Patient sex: F
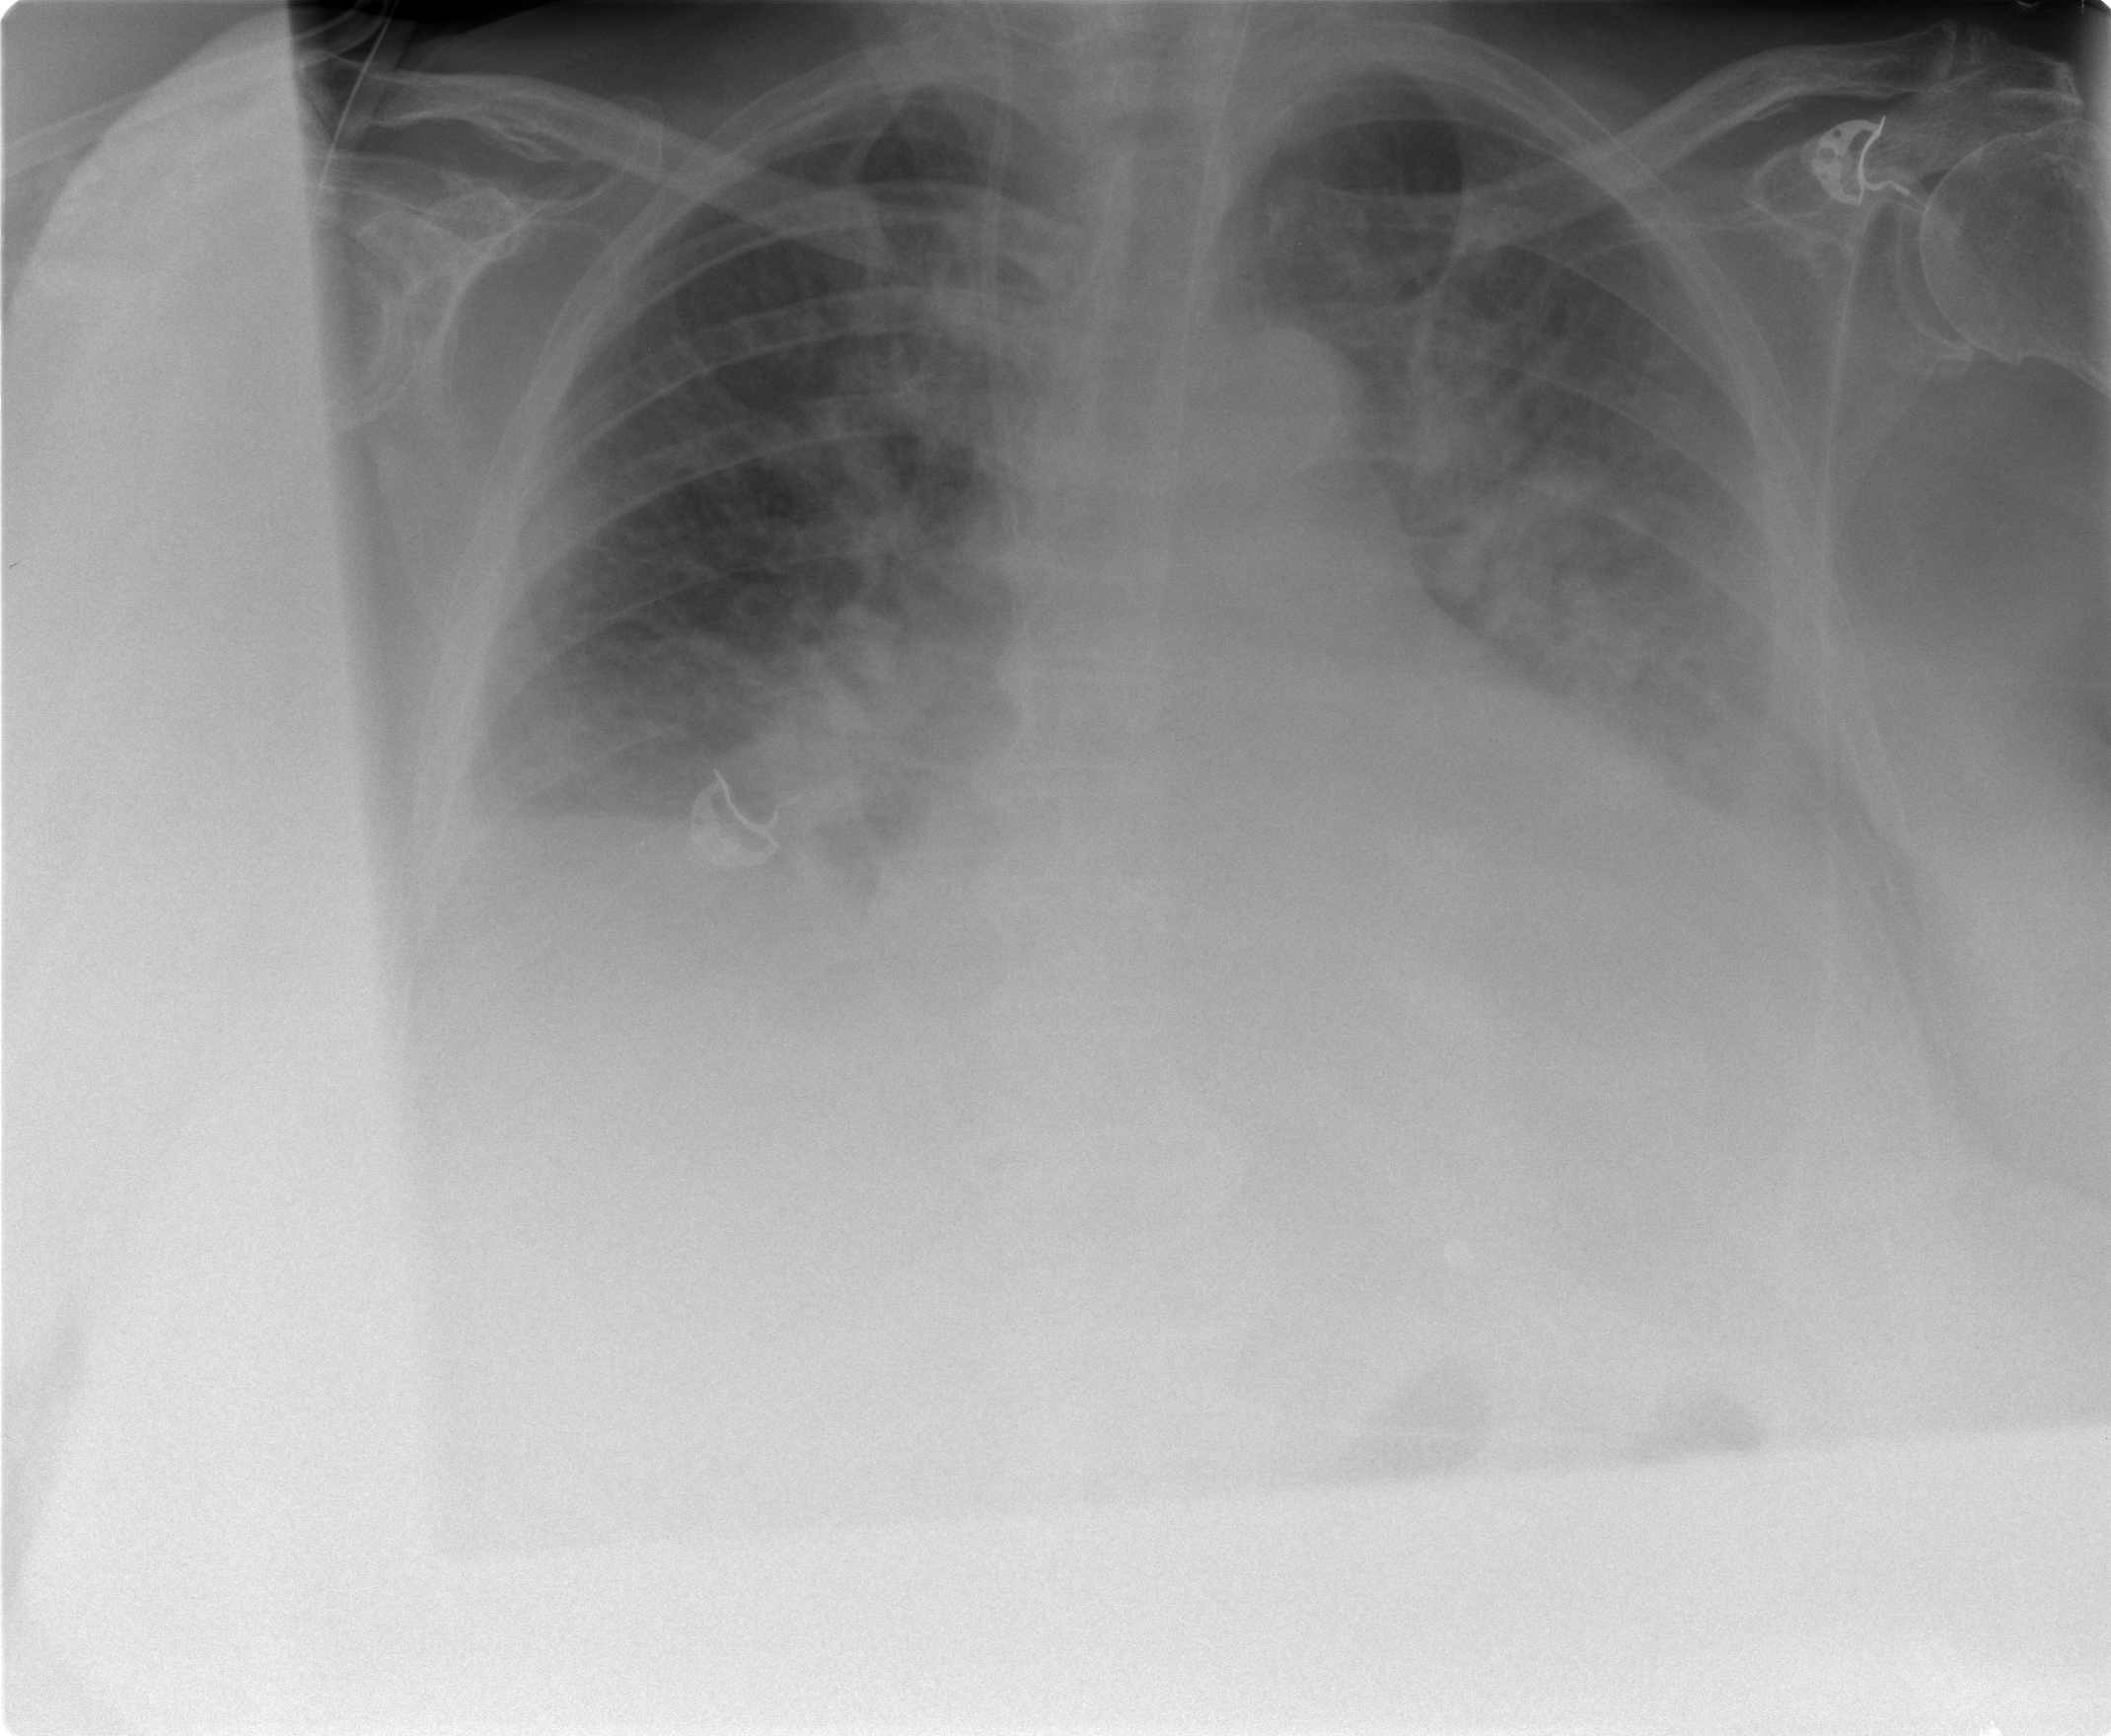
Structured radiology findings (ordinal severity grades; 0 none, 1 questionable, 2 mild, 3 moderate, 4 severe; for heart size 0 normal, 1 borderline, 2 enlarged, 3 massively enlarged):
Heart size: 2
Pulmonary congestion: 3
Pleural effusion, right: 1
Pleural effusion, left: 2
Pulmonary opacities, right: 2
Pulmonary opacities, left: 3
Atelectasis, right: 2
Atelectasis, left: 2